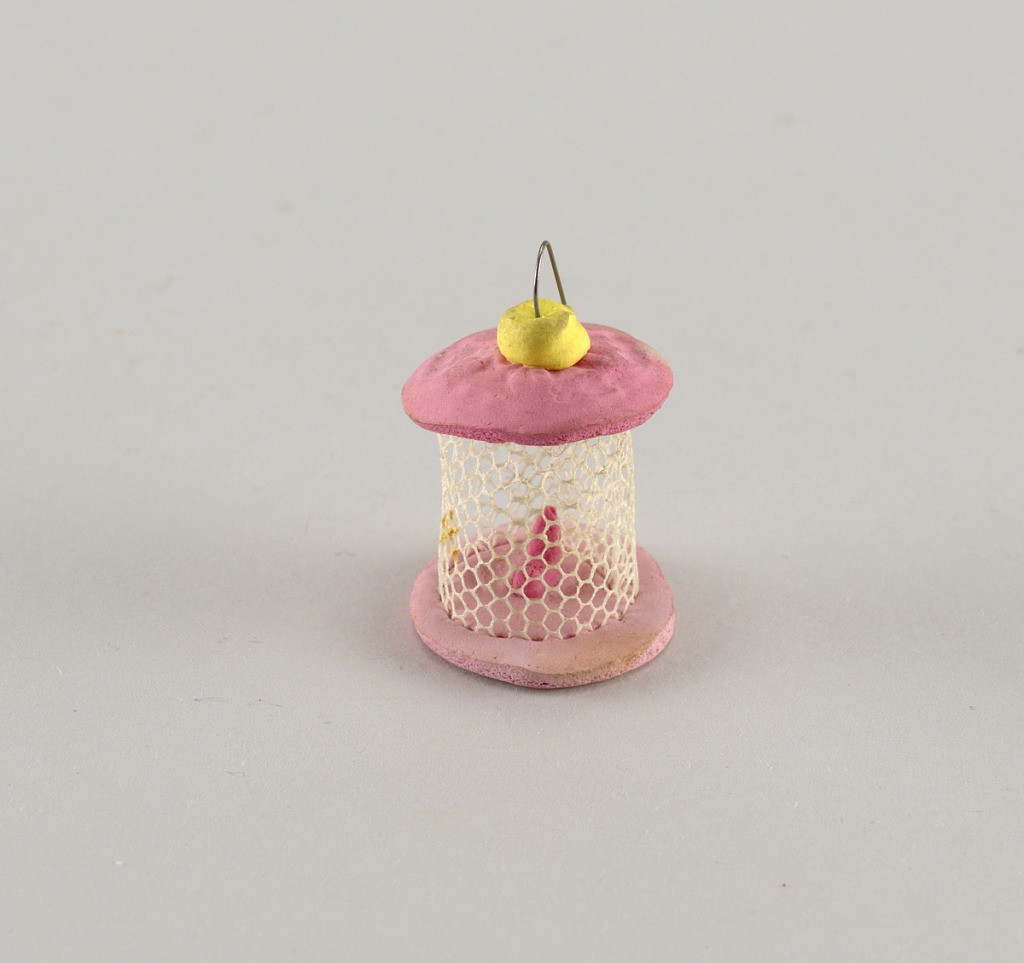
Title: Ornament, Christmas tree
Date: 1850–99
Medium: Sugar and cotton
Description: Birdcage of white mesh with pink candy base and top.